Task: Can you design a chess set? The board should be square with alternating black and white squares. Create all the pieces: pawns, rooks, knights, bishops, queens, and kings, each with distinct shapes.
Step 562:
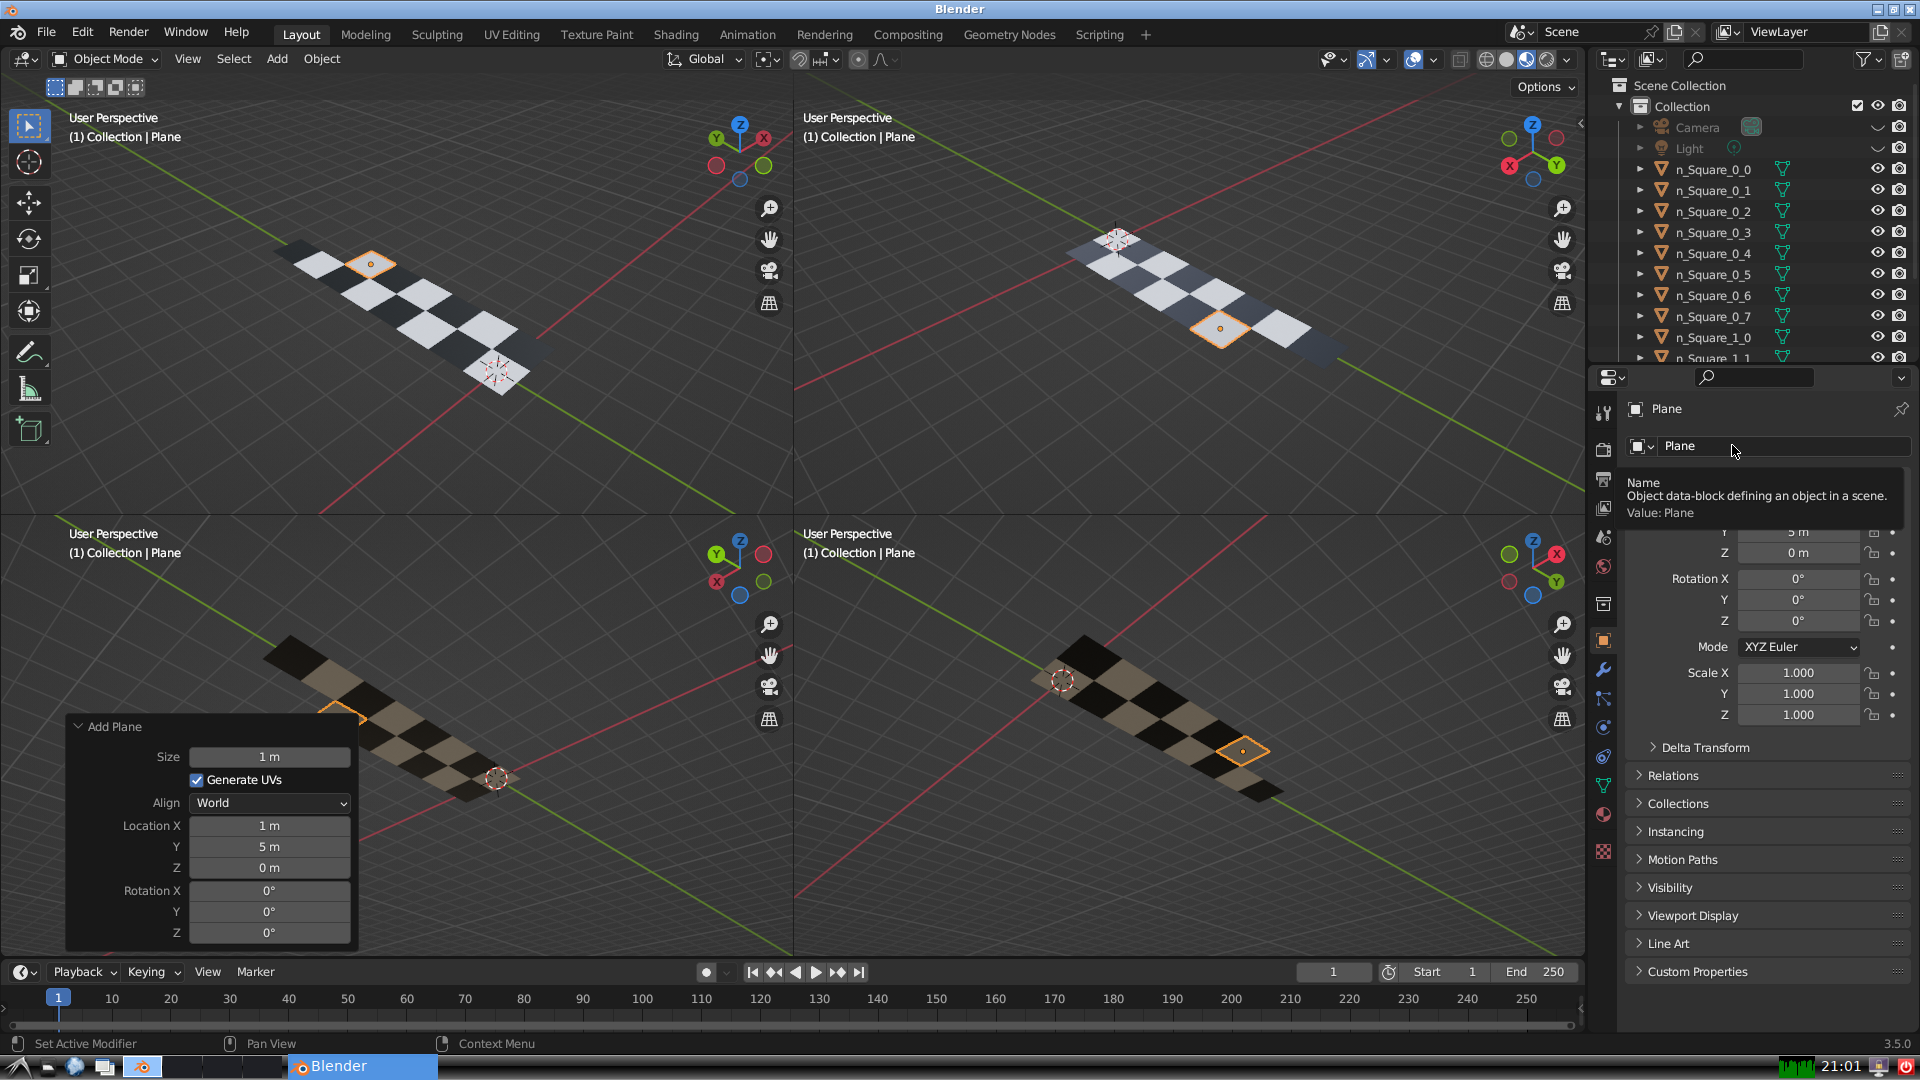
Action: click: no